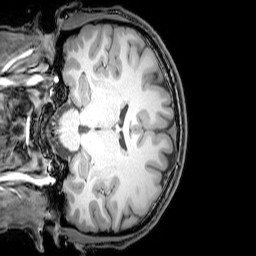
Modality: T1w
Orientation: coronal
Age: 23
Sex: male
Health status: healthy
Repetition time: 0.081 s
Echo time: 0.037 s